Interaction volume radius: 5 \u00c5
Interaction volume height: 15 \u00c5
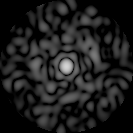
Disorder parameter: 0.8211